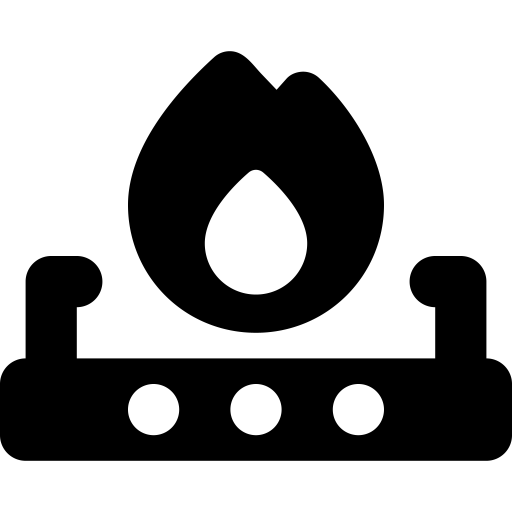
Tags: icon, FontAwesome, fa-icon, solid, fire, burner